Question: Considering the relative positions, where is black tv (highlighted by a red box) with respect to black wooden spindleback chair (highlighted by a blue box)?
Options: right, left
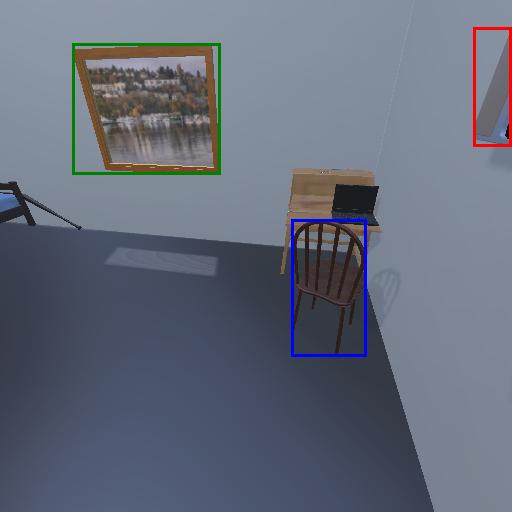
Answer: right